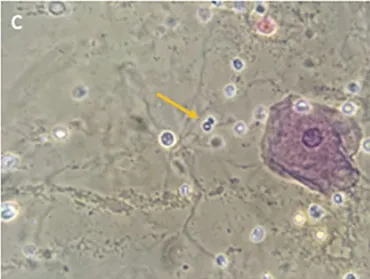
Clinical manifestations of immunoglobulin A vasculitis. After 2 weeks of oral corticosteroids.
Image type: pathology (h&e)